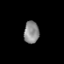
Tissue: prostate
Cell type: Epithelial cells
Senescence score: 0.3294
Nuclear area (px): 326
Mean DAPI intensity: 140.537